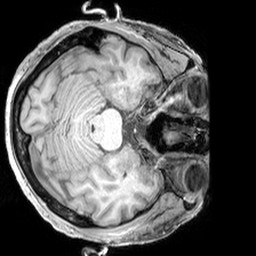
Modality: T1w
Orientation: axial
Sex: female
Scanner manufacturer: siemens
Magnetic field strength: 3 T
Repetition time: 2.3 s
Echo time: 0.00226 s